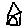
Label: house